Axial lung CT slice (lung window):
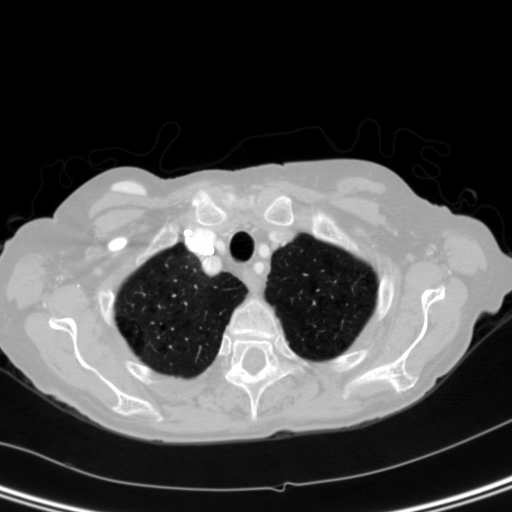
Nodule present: no